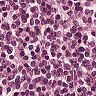
Metastatic tissue present: no